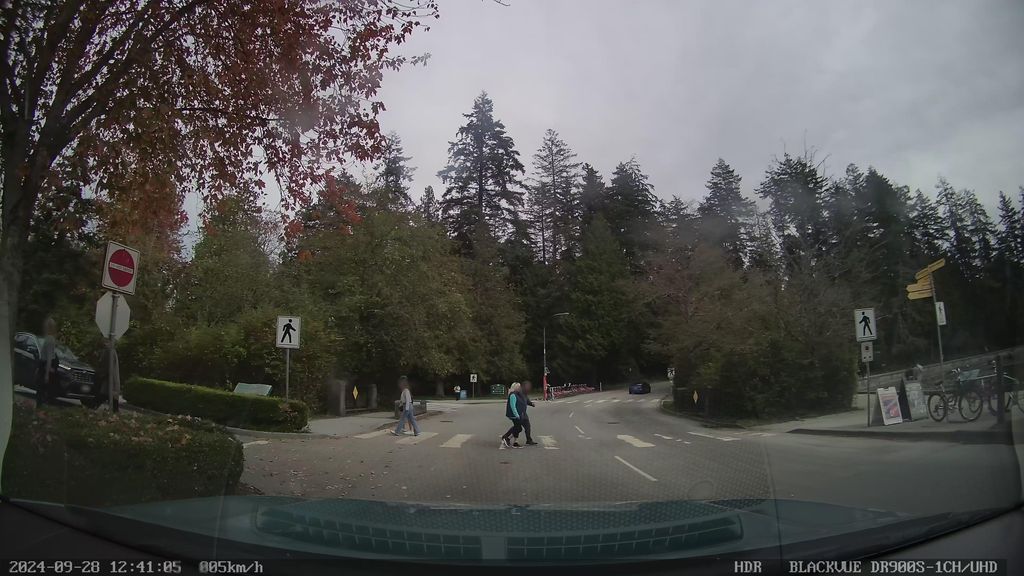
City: vancouver